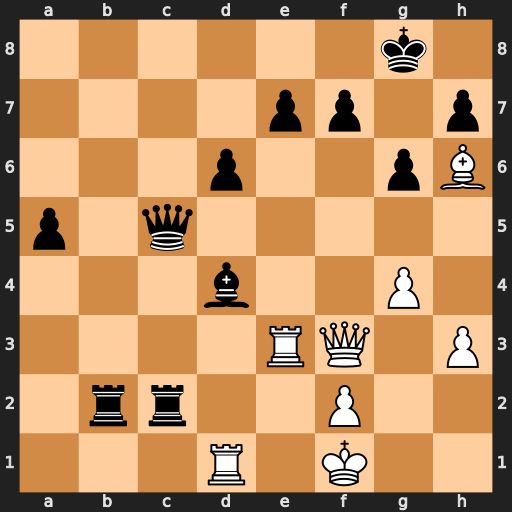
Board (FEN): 6k1/4pp1p/3p2pB/p1q5/3b2P1/4RQ1P/1rr2P2/3R1K2
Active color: w
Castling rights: -
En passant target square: -
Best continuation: Qa8+ Qc8 Qxc8+ Rxc8 Rxd4